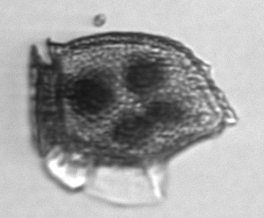
Label: Dinophysis_norvegica